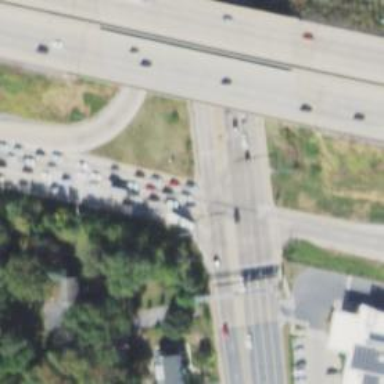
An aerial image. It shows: Trunk link highway.